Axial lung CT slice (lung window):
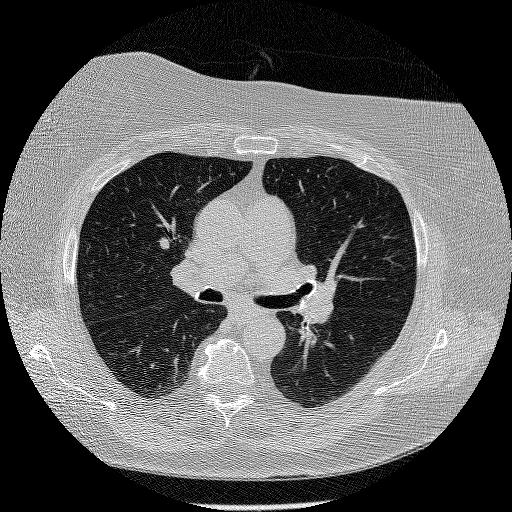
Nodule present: no